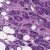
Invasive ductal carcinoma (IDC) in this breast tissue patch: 1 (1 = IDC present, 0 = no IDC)